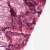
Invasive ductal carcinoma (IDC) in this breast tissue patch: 0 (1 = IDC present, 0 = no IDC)